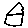
Label: house